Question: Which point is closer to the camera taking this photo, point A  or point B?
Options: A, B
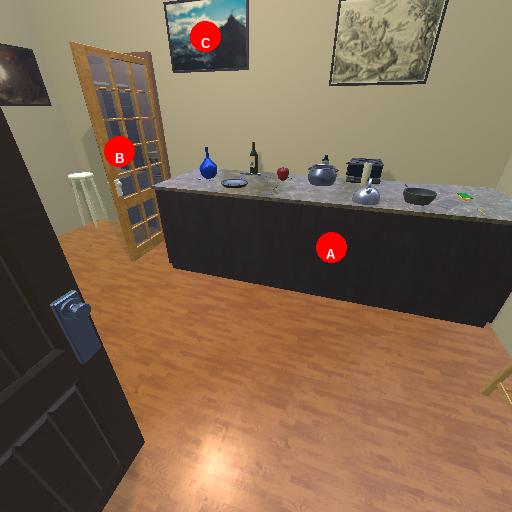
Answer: A